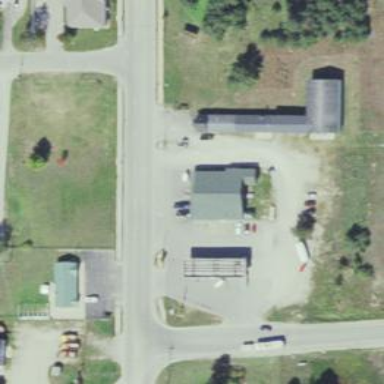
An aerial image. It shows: Convenience shop.